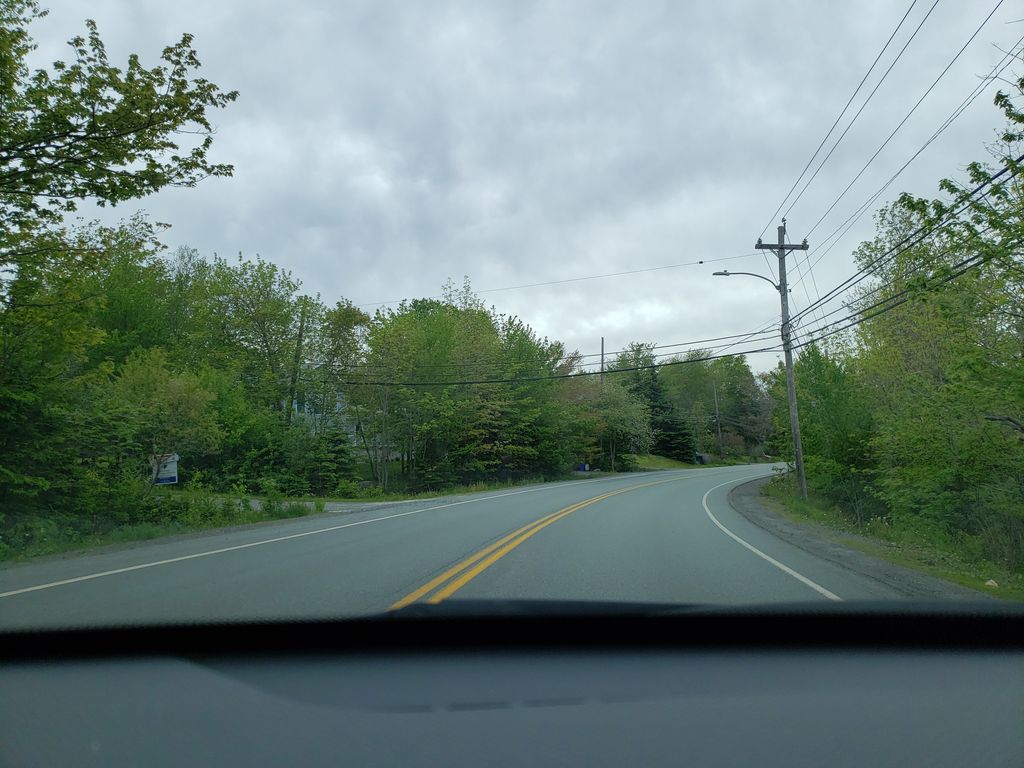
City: halifax